Question: What is the value of the measurement in the image?
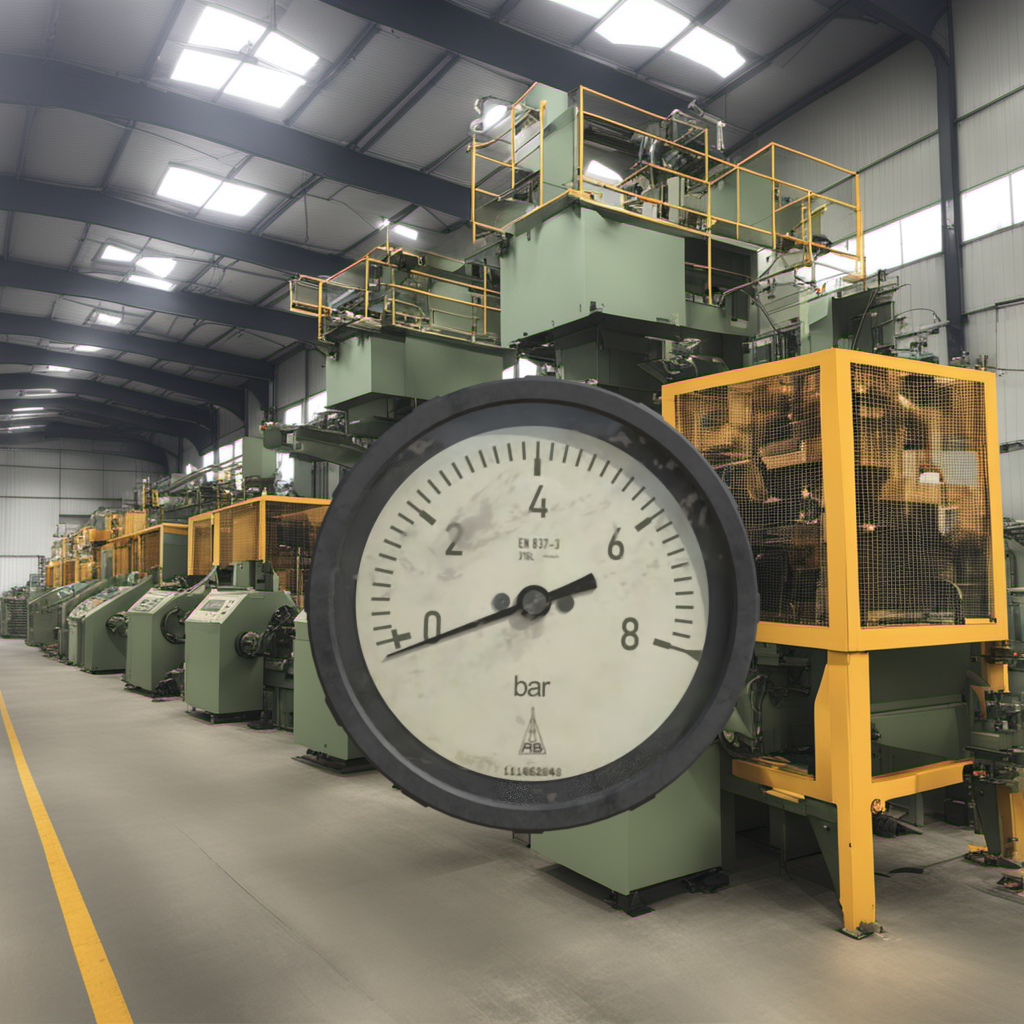
Answer: The result is -0.12
Question: What is the value range of this measurement?
Answer: The range is from 0 to 8
Question: What is the minimum and maximum reading range of the measurement in the image?
Answer: The minimum value is 0 and the maximum value is 8